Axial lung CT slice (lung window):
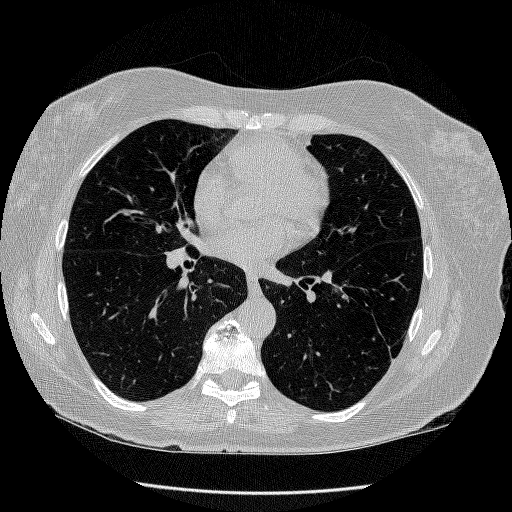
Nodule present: no